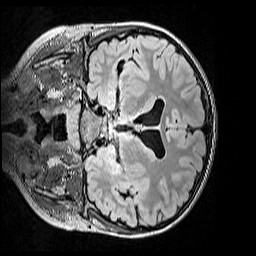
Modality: FLAIR
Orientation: coronal
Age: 9
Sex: female
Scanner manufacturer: siemens
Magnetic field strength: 3 T
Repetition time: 5 s
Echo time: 0.388 s